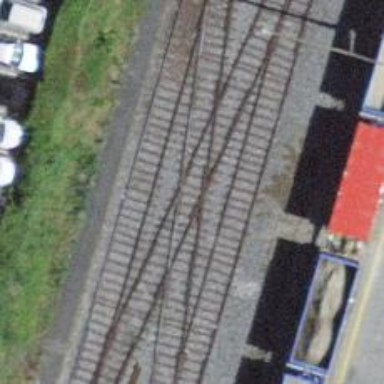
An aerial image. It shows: Railway crossing.